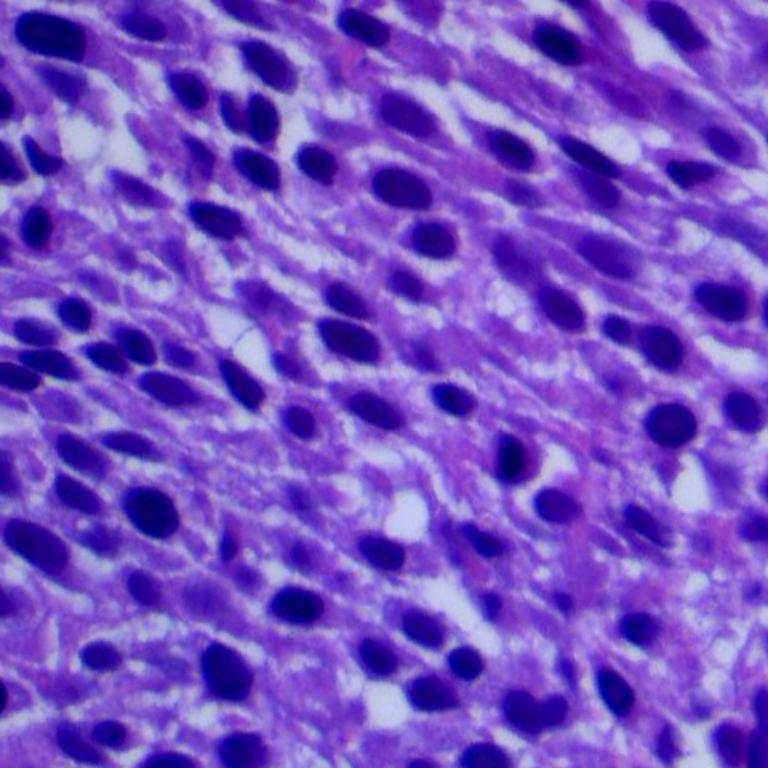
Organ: lung
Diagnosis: squamous carcinomas